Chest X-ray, PA view. Patient: 50 years old, sex M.
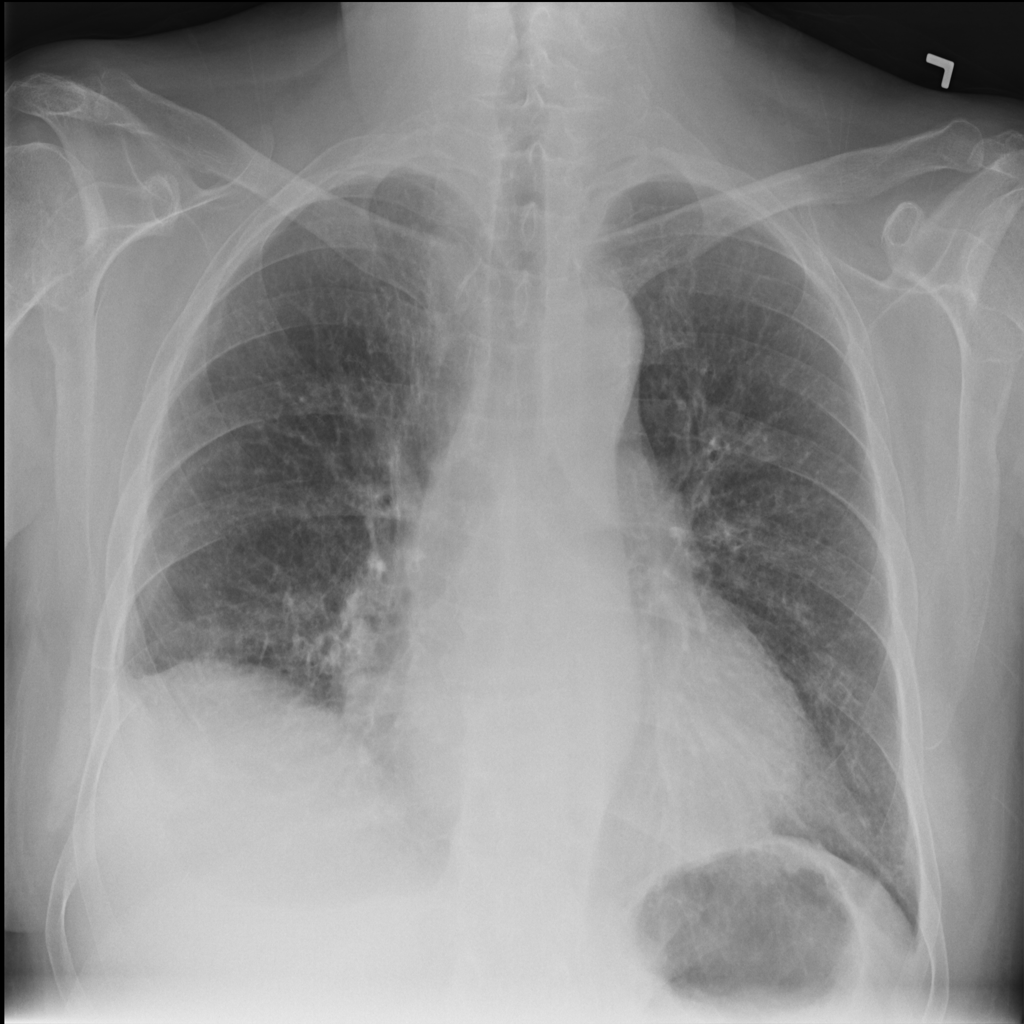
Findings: Pleural_Thickening